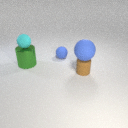
large green metal cylinder to the left of small blue rubber sphere